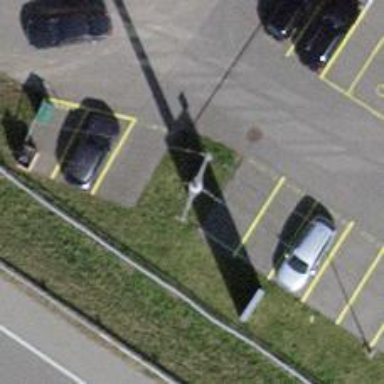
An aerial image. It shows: Concrete power pole.